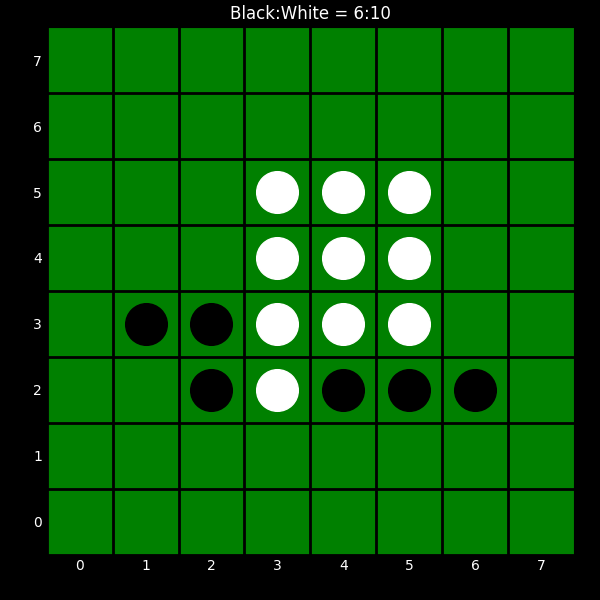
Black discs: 6
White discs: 10